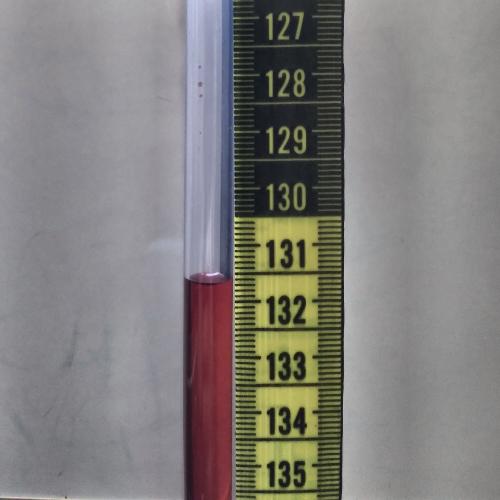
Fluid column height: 131.7 cm